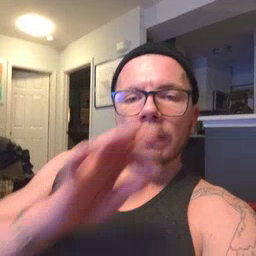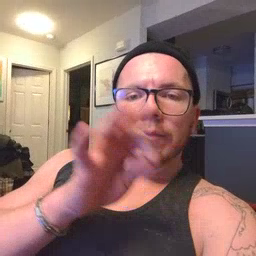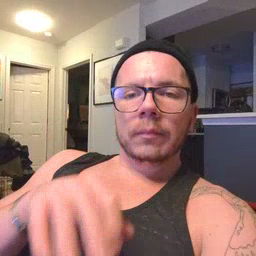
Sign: frenchfries